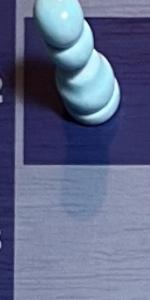
Label: Empty